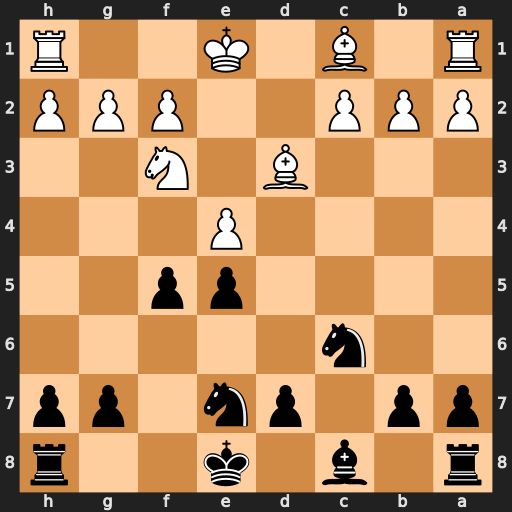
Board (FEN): r1b1k2r/pp1pn1pp/2n5/4pp2/4P3/3B1N2/PPP2PPP/R1B1K2R
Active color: b
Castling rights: KQkq
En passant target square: -
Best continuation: fxe4 Bxe4 d5